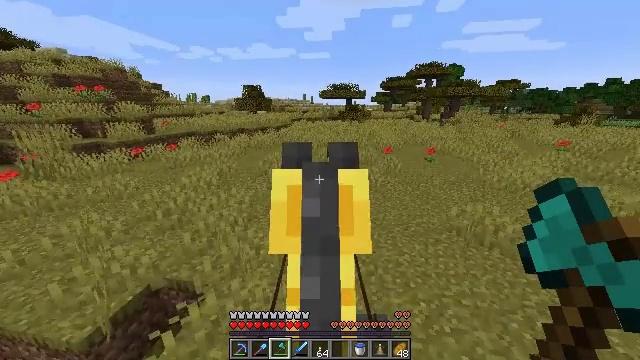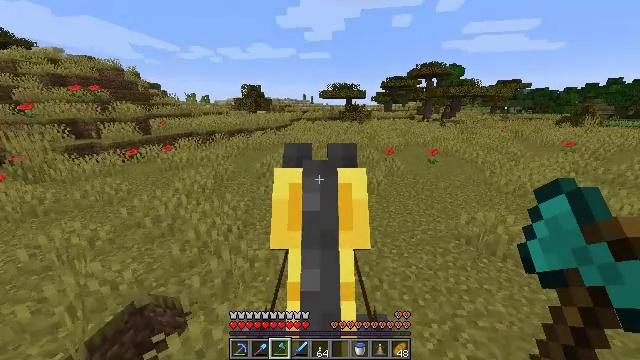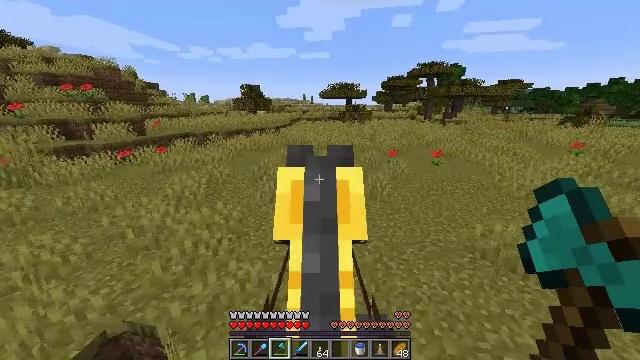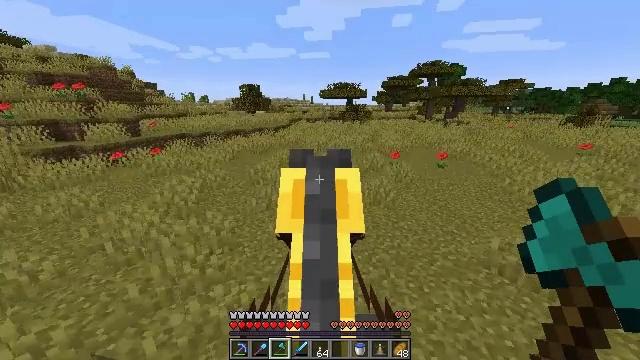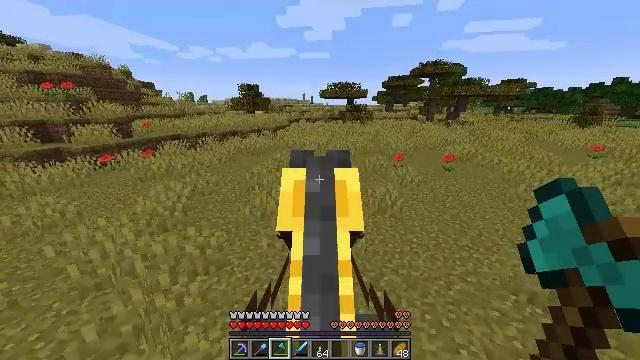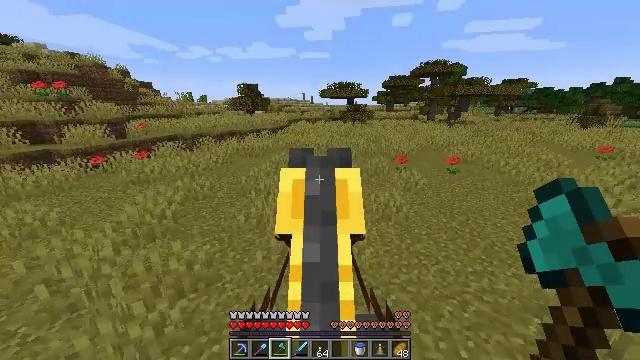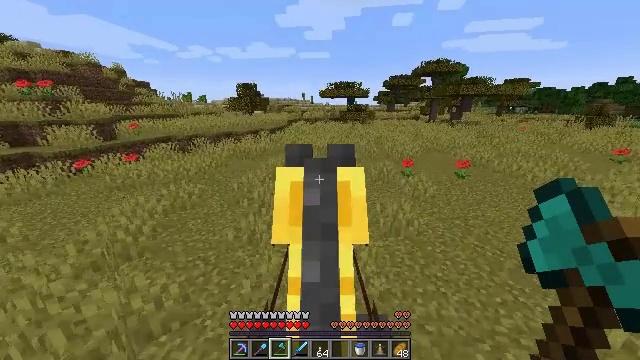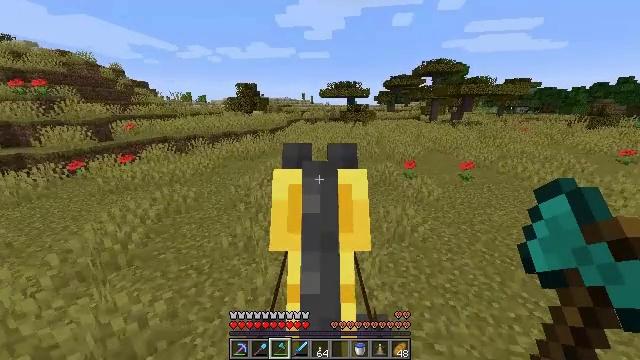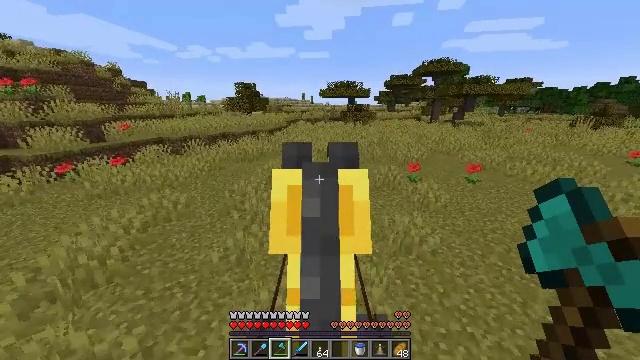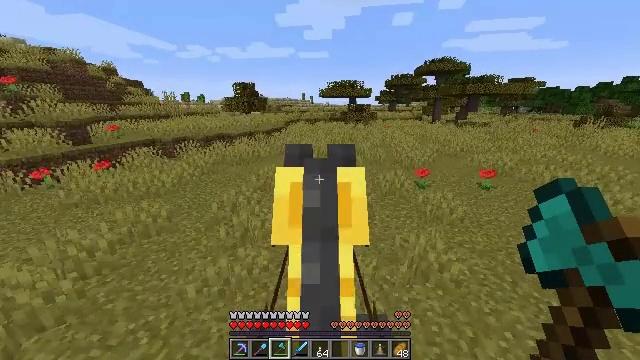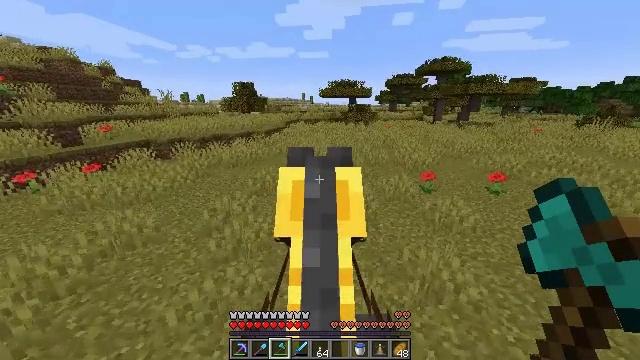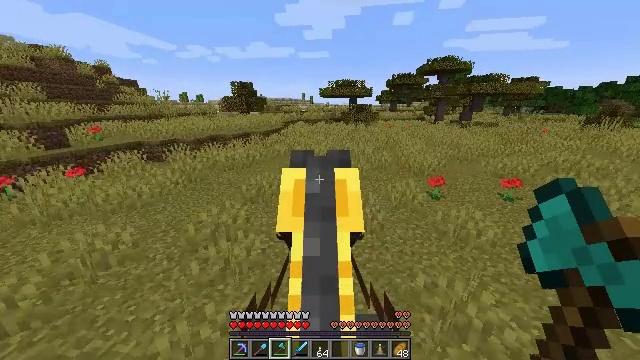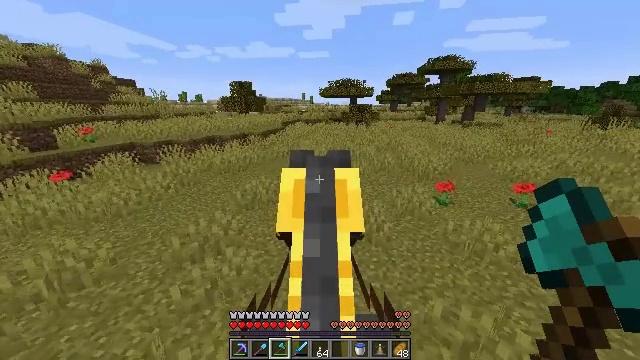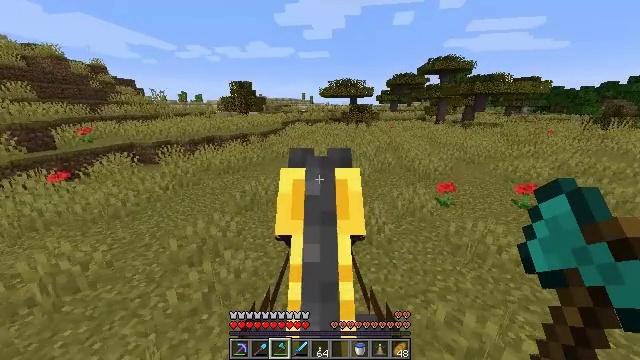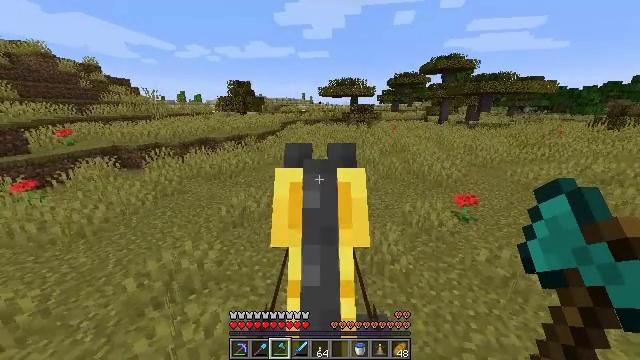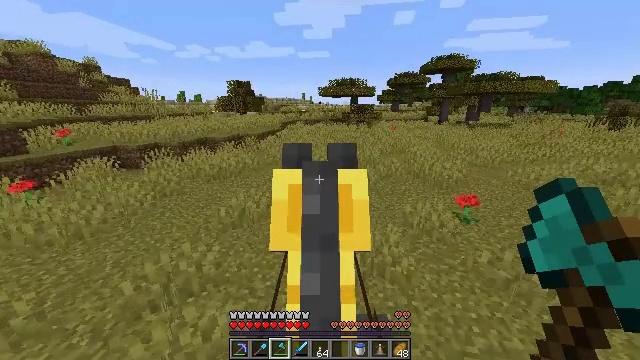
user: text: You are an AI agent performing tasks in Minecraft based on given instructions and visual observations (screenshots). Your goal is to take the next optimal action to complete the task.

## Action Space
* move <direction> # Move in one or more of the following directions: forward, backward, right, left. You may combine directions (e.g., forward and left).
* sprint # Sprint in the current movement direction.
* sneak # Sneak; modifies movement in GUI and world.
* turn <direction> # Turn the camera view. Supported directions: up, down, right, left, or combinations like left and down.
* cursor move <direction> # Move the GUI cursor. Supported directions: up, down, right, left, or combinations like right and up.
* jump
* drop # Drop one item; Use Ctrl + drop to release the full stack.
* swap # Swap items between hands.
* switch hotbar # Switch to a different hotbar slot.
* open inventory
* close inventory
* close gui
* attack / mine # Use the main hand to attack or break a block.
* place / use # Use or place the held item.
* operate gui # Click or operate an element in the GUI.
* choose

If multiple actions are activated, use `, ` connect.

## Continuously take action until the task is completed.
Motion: motion action
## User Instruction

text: Collect sandstone by mining.
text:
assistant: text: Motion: move forward, sprint
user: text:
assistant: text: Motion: move forward, sprint
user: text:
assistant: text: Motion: move forward, sprint
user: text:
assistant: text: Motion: move forward, sprint
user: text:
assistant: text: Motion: move forward, sprint
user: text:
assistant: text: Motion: move forward, sprint
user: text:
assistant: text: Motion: move forward, sprint
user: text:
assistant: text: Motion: move forward, sprint
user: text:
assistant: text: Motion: move forward, sprint
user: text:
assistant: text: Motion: move forward, sprint
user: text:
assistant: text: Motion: move forward, sprint
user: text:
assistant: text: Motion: move forward, sprint
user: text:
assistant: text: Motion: move forward, sprint
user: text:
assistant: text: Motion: move forward, sprint
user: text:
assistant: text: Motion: move forward, sprint
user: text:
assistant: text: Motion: move forward, sprint
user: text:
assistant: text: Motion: move forward, sprint
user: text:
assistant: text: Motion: move forward, sprint
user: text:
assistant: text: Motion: move forward, sprint
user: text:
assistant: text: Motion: move forward, sprint
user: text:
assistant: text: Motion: move forward, sprint, turn left and down
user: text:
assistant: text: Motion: move forward, sprint, turn left and down
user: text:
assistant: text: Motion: move forward, sprint, turn left and down
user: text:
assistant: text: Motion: move forward, sprint, turn left
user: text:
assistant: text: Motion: move forward, sprint
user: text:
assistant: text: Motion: move forward, sprint
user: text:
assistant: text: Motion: move forward, sprint
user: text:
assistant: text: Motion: move forward, sprint
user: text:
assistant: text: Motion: move forward, sprint
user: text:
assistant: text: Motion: move forward, sprint